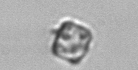
Label: Thalassiosira